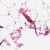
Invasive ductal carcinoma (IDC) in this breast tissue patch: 0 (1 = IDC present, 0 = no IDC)